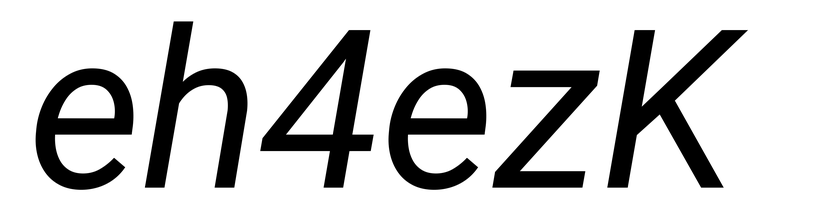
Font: Roboto-Italic_Italic